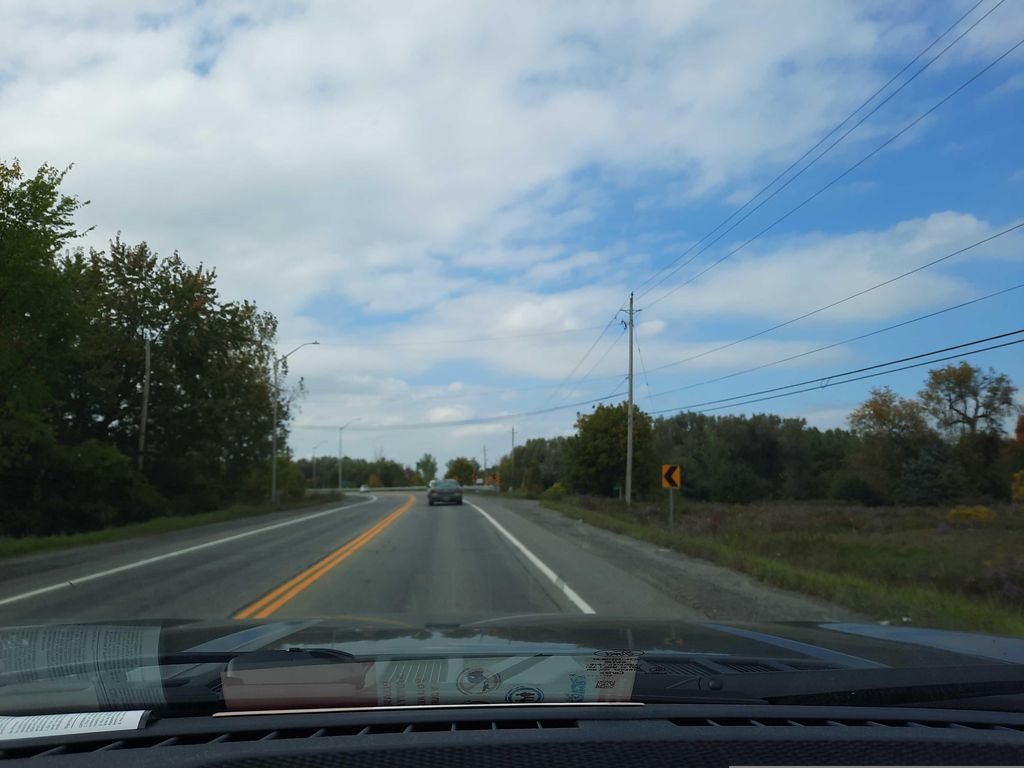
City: ottawa-gatineau